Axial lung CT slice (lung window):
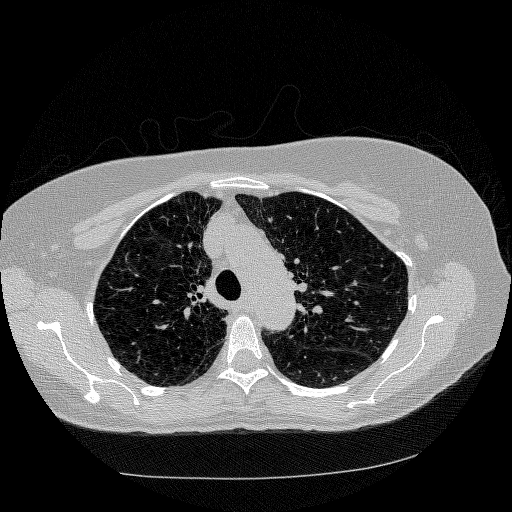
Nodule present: no